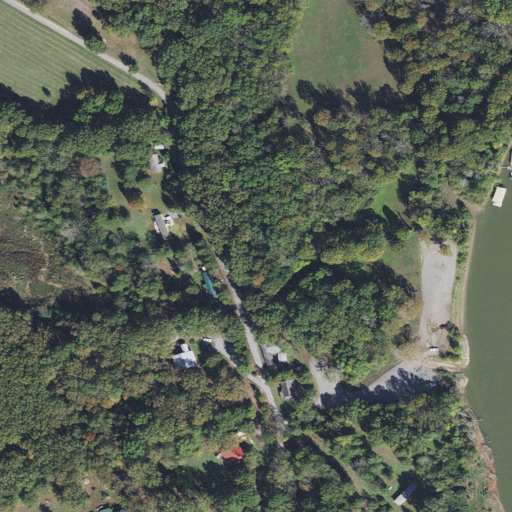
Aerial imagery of cliff(s) in Arkansas named Preston Bluff containing woody wetlands, mixed forest, open development, cultivated crops, open water, low intensity development, and medium intensity development